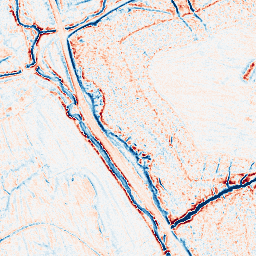
Category: edge_preserving
Decomposition family: anisotropic_diffusion
Decomposition parameters: iterations: 10
kappa: 50
gamma: 0.15
Upsampling method: quadratic
Upsampling parameters: scale: 4
Upsampling scale: 4